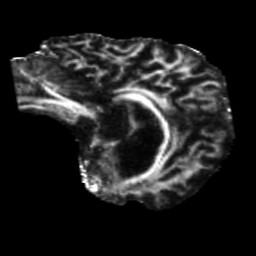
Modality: FA
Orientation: sagittal
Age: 67
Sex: male
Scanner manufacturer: siemens
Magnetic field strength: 3 T
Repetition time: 5.25 s
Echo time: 0.08 s